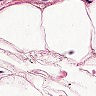
Metastatic tissue present: no